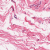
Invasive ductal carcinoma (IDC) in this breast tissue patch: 0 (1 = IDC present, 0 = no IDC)